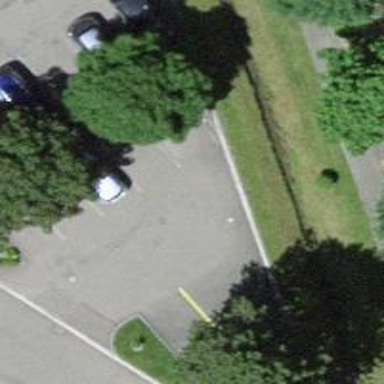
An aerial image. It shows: Asphalt parking aisle road for service vehicles.